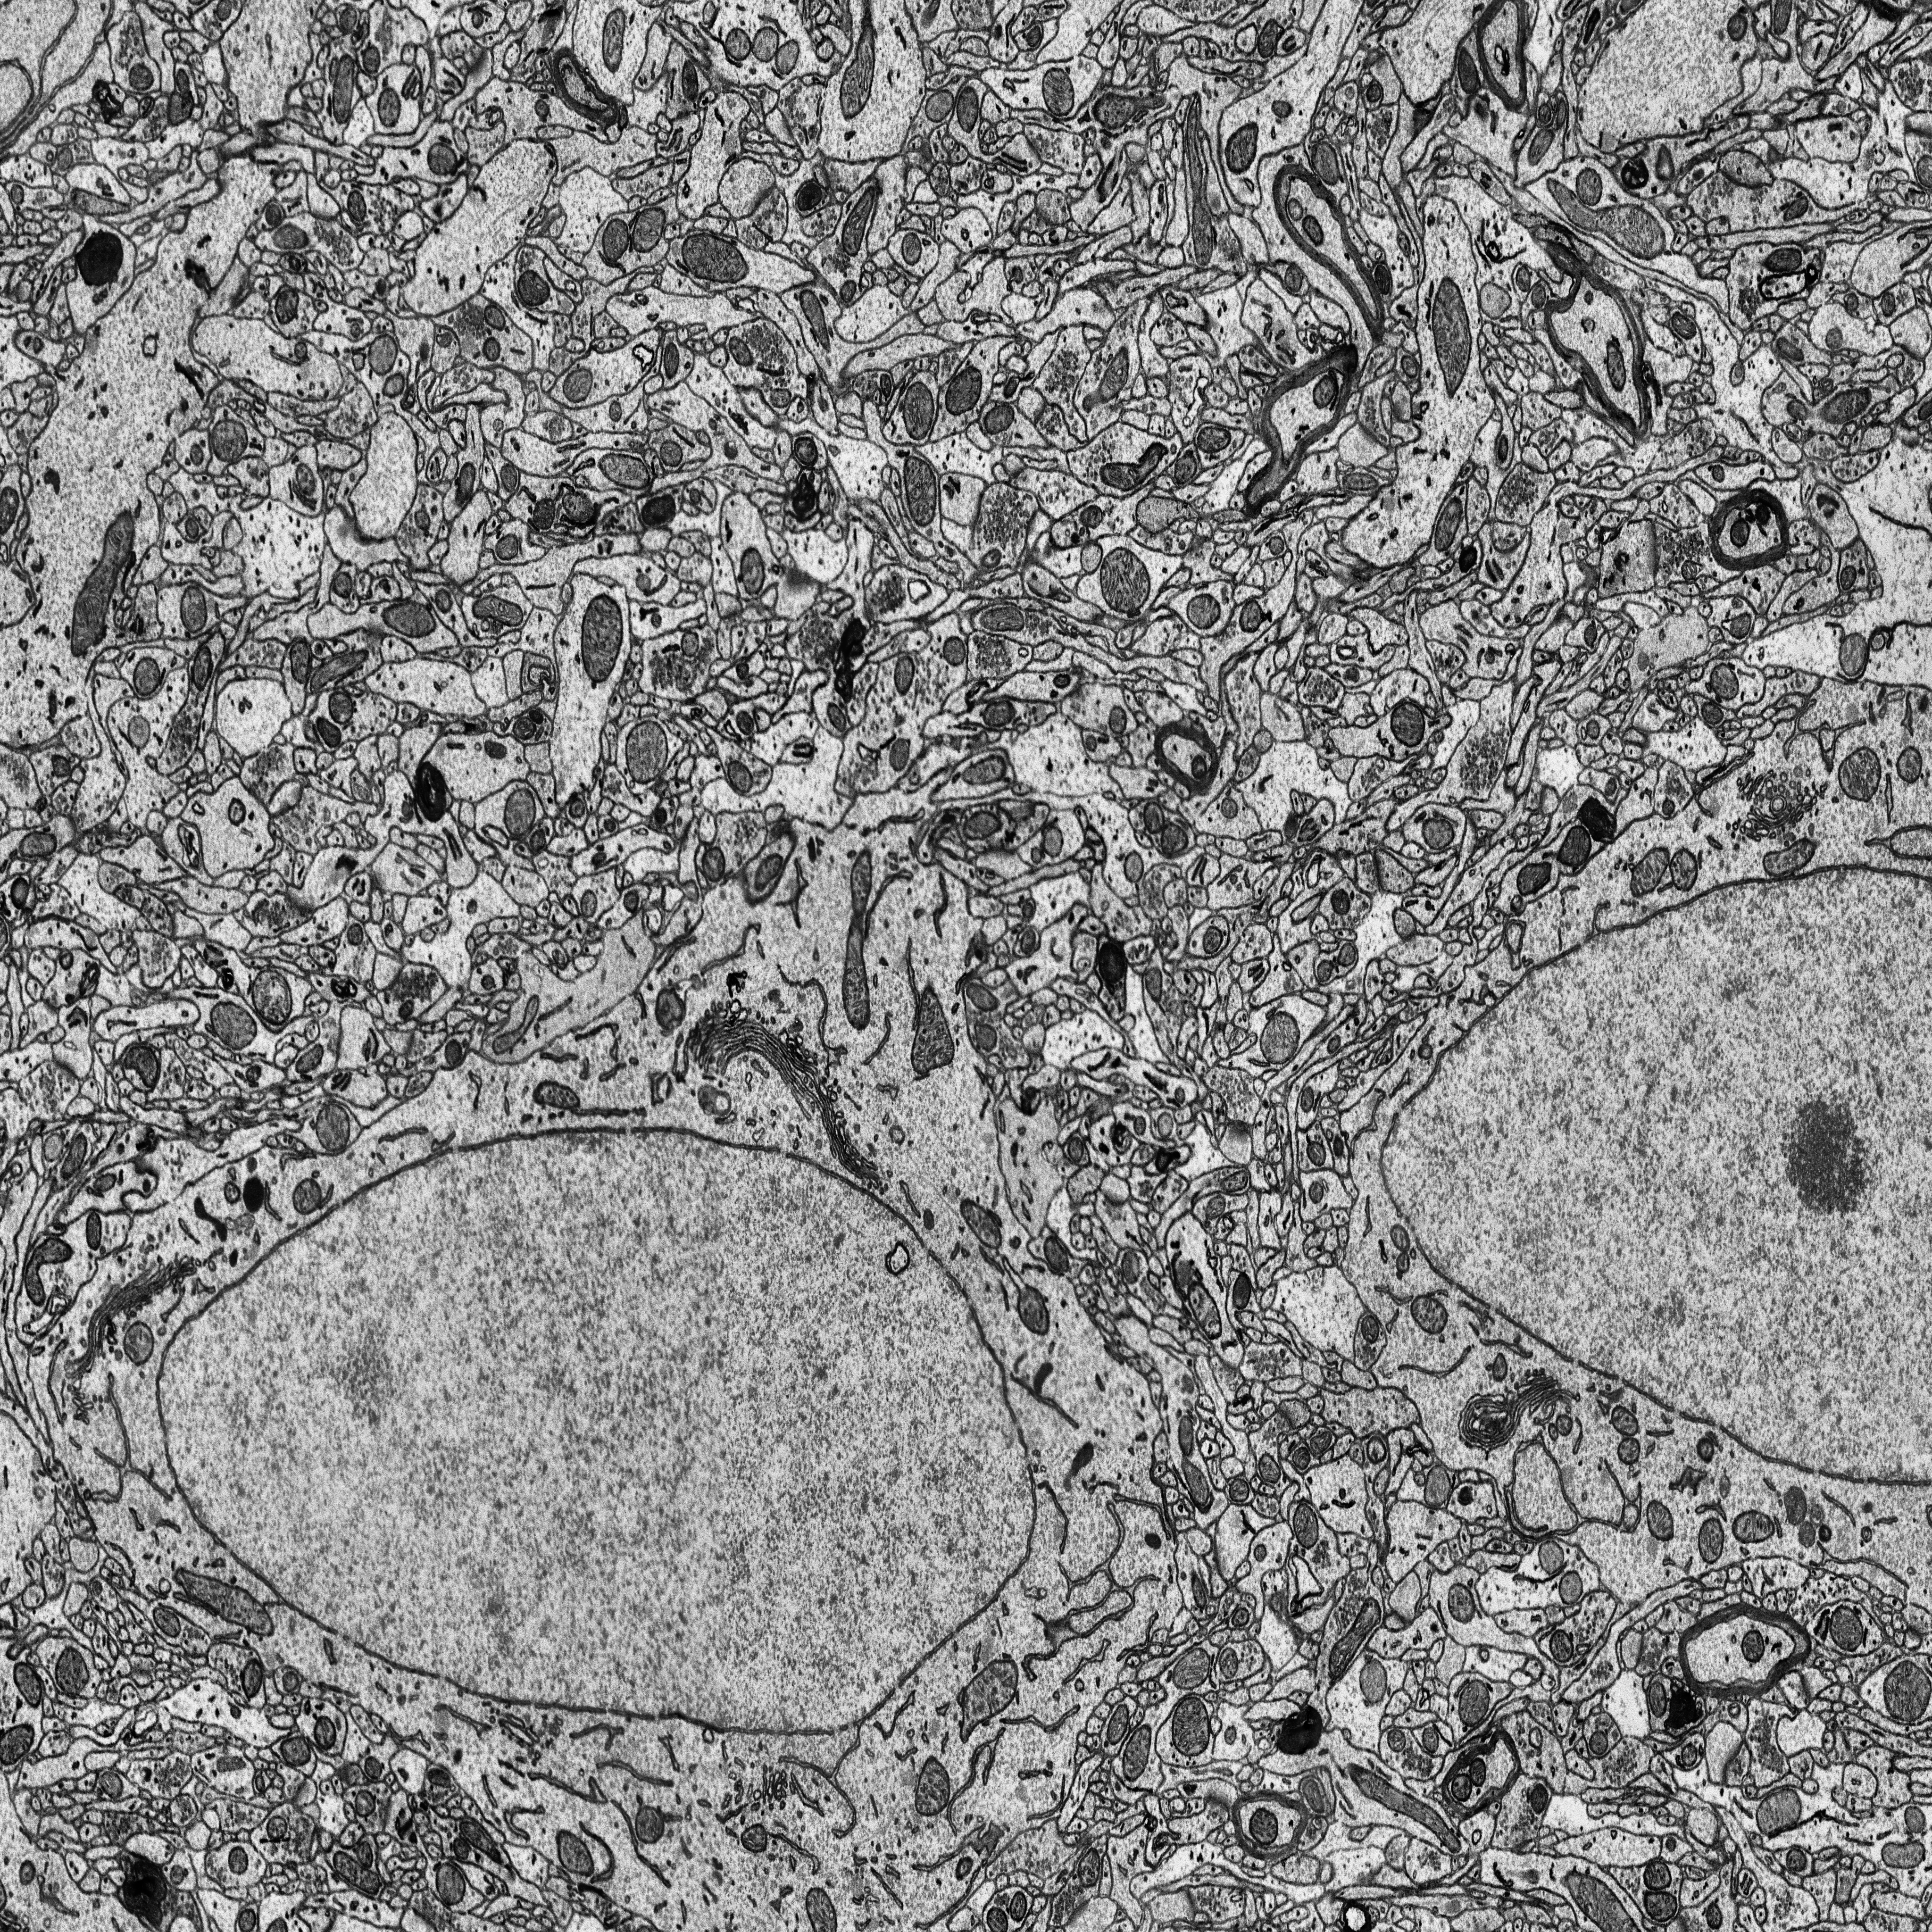
Electron microscopy slice of rat cortex tissue
Slice depth (z): 350
Mitochondria instances in slice: 367